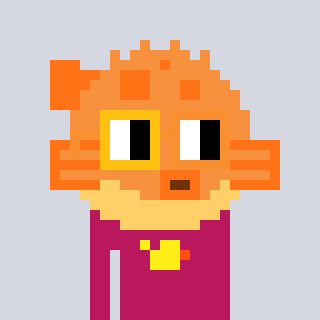
a pixel art character with square yellow and orange glasses, a pufferfish-shaped head and a darkpink-colored body on a cool background